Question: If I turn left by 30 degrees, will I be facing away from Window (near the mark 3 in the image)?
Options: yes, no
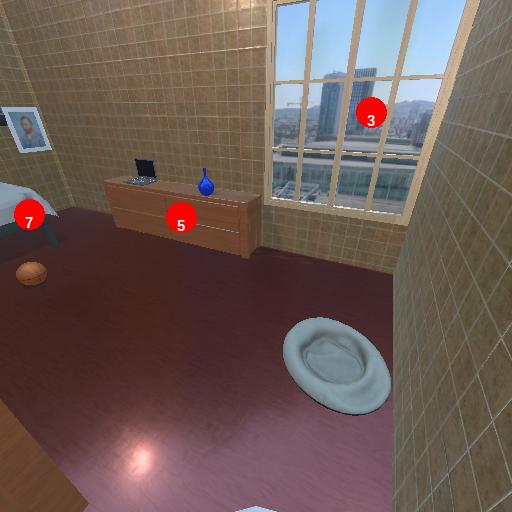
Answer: yes